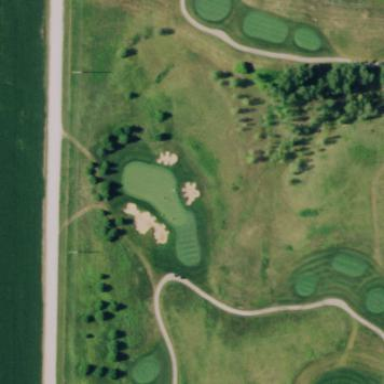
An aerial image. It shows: Rough area in golf course.